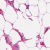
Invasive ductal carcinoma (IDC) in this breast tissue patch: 0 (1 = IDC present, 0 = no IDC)